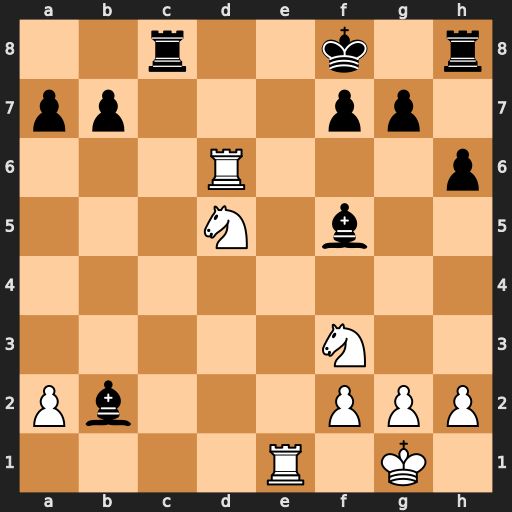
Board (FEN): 2r2k1r/pp3pp1/3R3p/3N1b2/8/5N2/Pb3PPP/4R1K1
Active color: w
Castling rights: -
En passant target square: -
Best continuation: Ne7 Re8 Nxf5